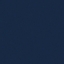
Land use / land cover class: SeaLake